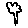
Label: tree